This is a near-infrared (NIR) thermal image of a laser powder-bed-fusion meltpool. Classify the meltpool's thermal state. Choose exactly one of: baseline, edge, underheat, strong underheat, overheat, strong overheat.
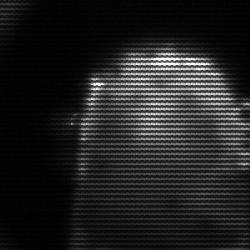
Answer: strong underheat